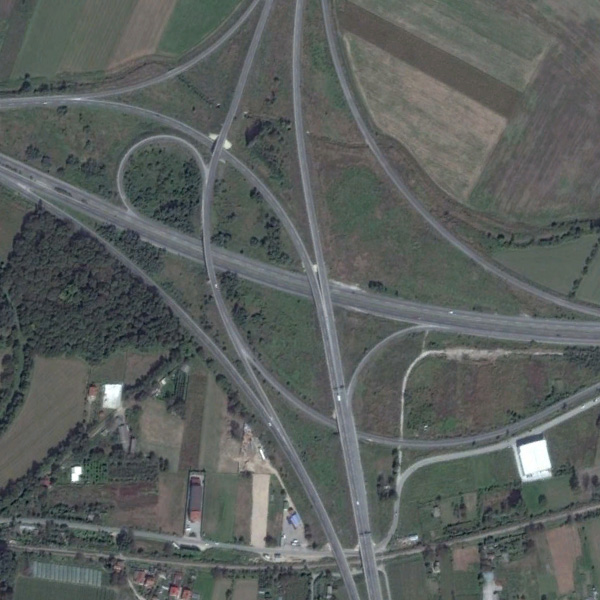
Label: Viaduct